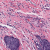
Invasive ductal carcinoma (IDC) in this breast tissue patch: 1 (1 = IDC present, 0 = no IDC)